Question: I want to do a query in Firebase database: if data is entered in "Detection name" node then it query the same data in "Trained Person Names" node and if both are equal then it fetch all child nodes of same name only not all values.
if child in detection name node is maarij then search for maarij in trained person name and fetch all info of maarij only.
Database:

i tried to do a query using this code but it gives all data saved in Trained Person Names node. i want only specific data and info of that name if "detection name" child is found in "Trained Person Names" node.
'''
final Query mydata= FirebaseDatabase.getInstance().getReference().child("Trained Person Names");
mydata.addValueEventListener(new ValueEventListener() {
@Override
public void onDataChange(@NonNull DataSnapshot dataSnapshot) {
final Query myquery = detection_Name.orderByChild("Detection name").limitToLast(1)
.equalTo(String.valueOf(trained_Name.orderByChild("Guest Name")));
Log.i("33","VALUE OF DATASNAPSHOT:"+dataSnapshot.getValue());
}
@Override
public void onCancelled(@NonNull DatabaseError databaseError) {
}
});
'''
Thanks!!
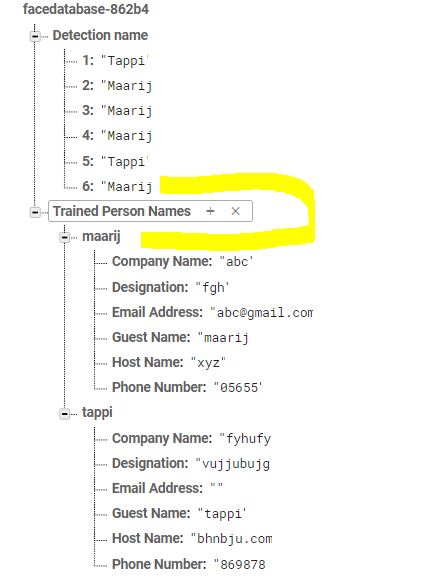
Answer: i solved my problem. i fetched the node detection name node in my code than send this name to trained person name node and get only info of specific person not all of them.
'''
trained_Name.addValueEventListener(new ValueEventListener() {
@Override
public void onDataChange(@NonNull DataSnapshot dataSnapshot) {
String detected_name = String.valueOf(dataSnapshot.child(detect_Name.toLowerCase()).getValue());
Log.i("data","Detected Person Info Only:"+" "+ detected_name);
String formattedData=formatString( detected_name);
tv1.setText(formattedData);
}
@Override
public void onCancelled(@NonNull DatabaseError databaseError) {
}
});
'''
i retrieved the last name of detected person node by followinfg code:
'''
detection_Name.addChildEventListener(new ChildEventListener() {
@RequiresApi(api = Build.VERSION_CODES.M)
@Override
public void onChildAdded(@NonNull DataSnapshot dataSnapshot, @Nullable String s) {
String last_name = String.valueOf(dataSnapshot.getValue());
detect_Name= last_name;
Log.i("Retrieve name only:", String.valueOf(dataSnapshot.getValue()));
}
@Override
public void onChildChanged(@NonNull DataSnapshot dataSnapshot, @Nullable String s) {
}
@Override
public void onChildRemoved(@NonNull DataSnapshot dataSnapshot) {
}
@Override
public void onChildMoved(@NonNull DataSnapshot dataSnapshot, @Nullable String s) {
}
@Override
public void onCancelled(@NonNull DatabaseError databaseError) {
}
});
'''